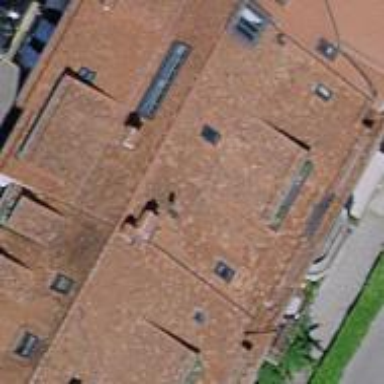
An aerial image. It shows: Apartments housed in building with gambrel roof.